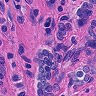
Metastatic tissue present: yes